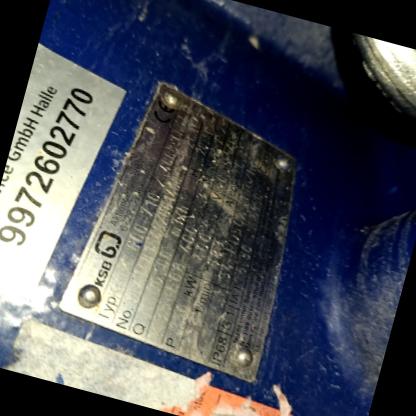
Klasa: tabliczka-znamionowa